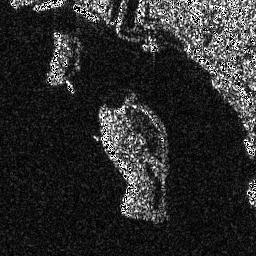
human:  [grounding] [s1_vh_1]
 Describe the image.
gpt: In the satellite image, there is  <ref>1 medium ship </ref> <box>[[27, 0, 38, 8, 0]]</box> located at top,  <ref>1 small ship </ref> <box>[[12, 0, 25, 4, 0]]</box> located at top left.